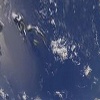
Label: water